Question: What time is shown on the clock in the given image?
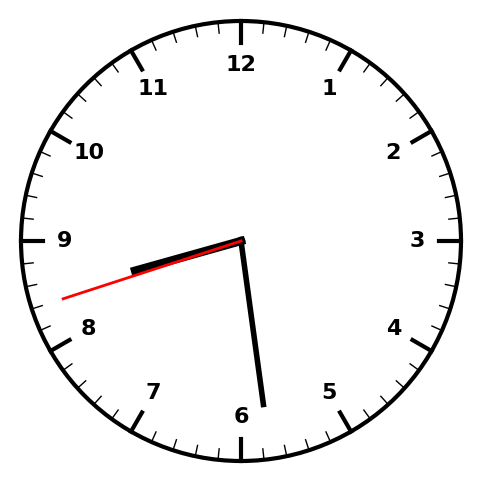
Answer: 08:28:42